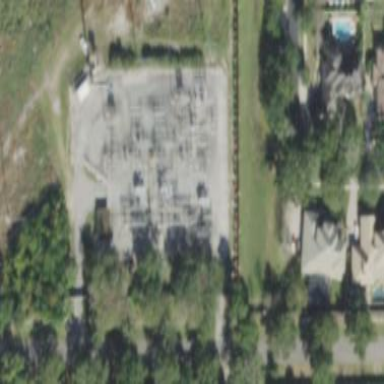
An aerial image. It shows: Distribution power substation secured by fence.